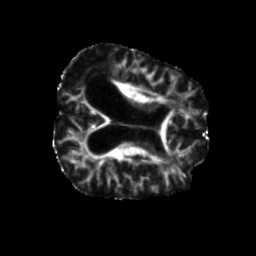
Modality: FA
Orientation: axial
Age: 66
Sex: female
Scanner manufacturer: siemens
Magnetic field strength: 3 T
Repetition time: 5.25 s
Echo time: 0.08 s